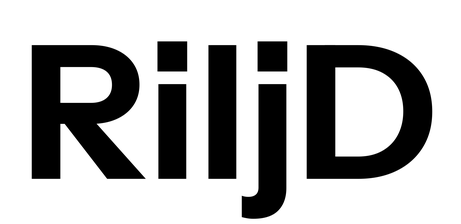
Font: InstrumentSans_Bold